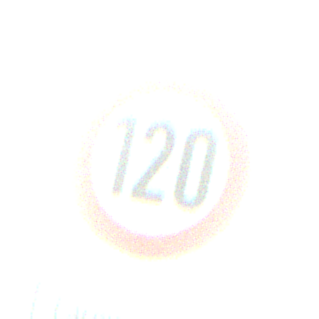
Verkehrszeichen: Geschwindigkeit120
Zusatzzeichen unten: HinweisDurchVerbaleAngabe6
Umgebung: Outdoor, Nature
Tageszeit: MorningAfternoon
Wetter: PartlyCloudy
Licht: Natural
Jahreszeit: NotSpecified
Kontrast: HighContrast